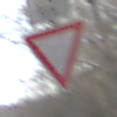
Verkehrszeichen: VorfahrtGewaehren
Zusatzzeichen oben: RichtungsangabeDurchPfeile9
Umgebung: Outdoor, Nature
Tageszeit: MorningAfternoon
Wetter: Clear
Licht: Natural
Jahreszeit: Winter
Kontrast: HighContrast